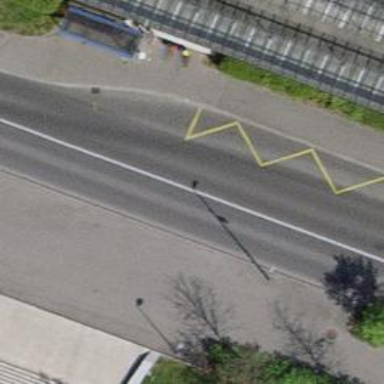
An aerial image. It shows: Public transport stop position.